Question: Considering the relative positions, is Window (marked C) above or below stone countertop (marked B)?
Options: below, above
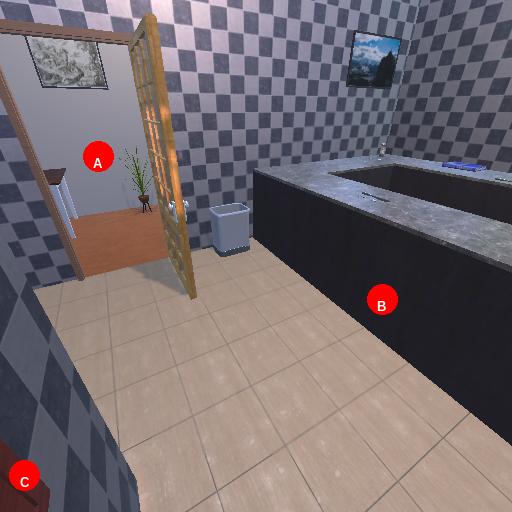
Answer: below